Question: What is the result of this measurement?
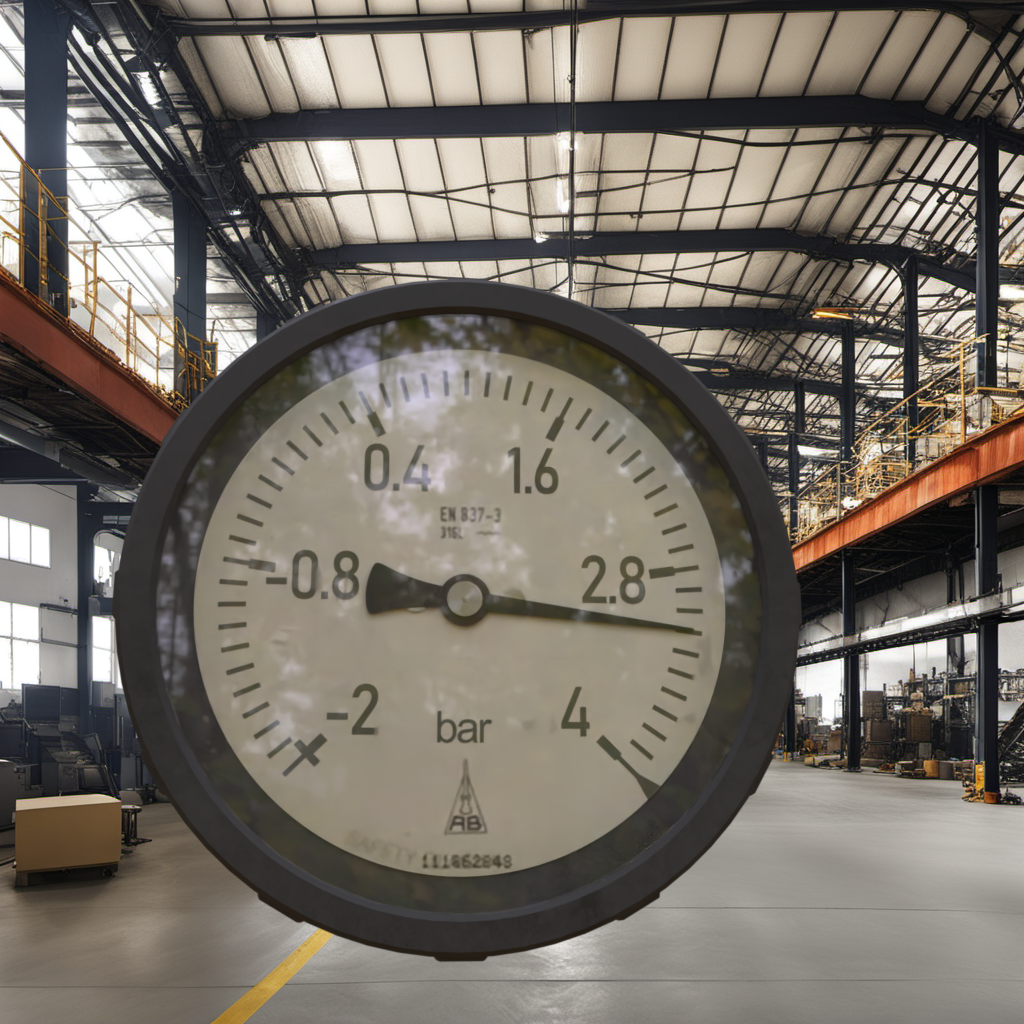
Answer: The result is 3.17
Question: What is the reading range of the measurement in the image?
Answer: The range is from -2 to 4
Question: What is the minimum and maximum value range of the measurement in the image?
Answer: The minimum value is -2 and the maximum value is 4